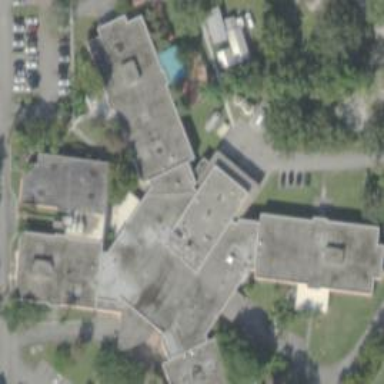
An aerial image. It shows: Nursing home.